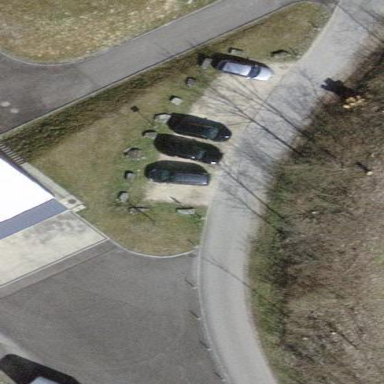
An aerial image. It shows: Parking area with surface.